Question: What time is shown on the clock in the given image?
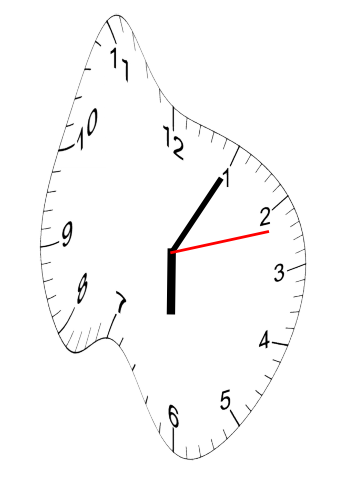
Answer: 06:05:12